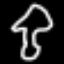
Label: mushroom